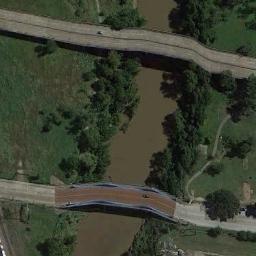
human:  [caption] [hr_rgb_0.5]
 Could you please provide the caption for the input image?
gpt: Two bridges built on a yellow river and some green plants on both sides of the river .

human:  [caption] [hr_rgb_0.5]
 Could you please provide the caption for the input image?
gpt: Two parallel bridges connect the green fields on both sides of the yellow river .

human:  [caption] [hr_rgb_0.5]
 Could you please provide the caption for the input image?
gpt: Two bridges are over the river with some plants beside .

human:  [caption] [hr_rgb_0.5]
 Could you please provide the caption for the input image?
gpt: The water under this bridge is dark green .

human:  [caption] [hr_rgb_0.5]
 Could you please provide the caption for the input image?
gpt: Many trees are around the bridge .